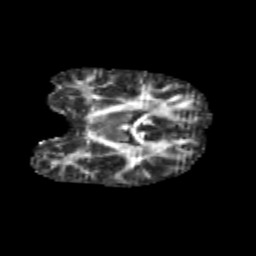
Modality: FA
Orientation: coronal
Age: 11
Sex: male
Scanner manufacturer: siemens
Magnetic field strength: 3 T
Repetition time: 3.8 s
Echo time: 0.07 s